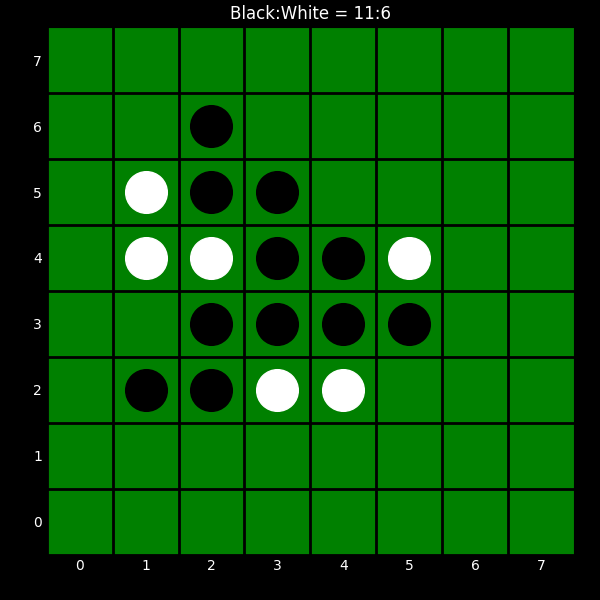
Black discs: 11
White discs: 6